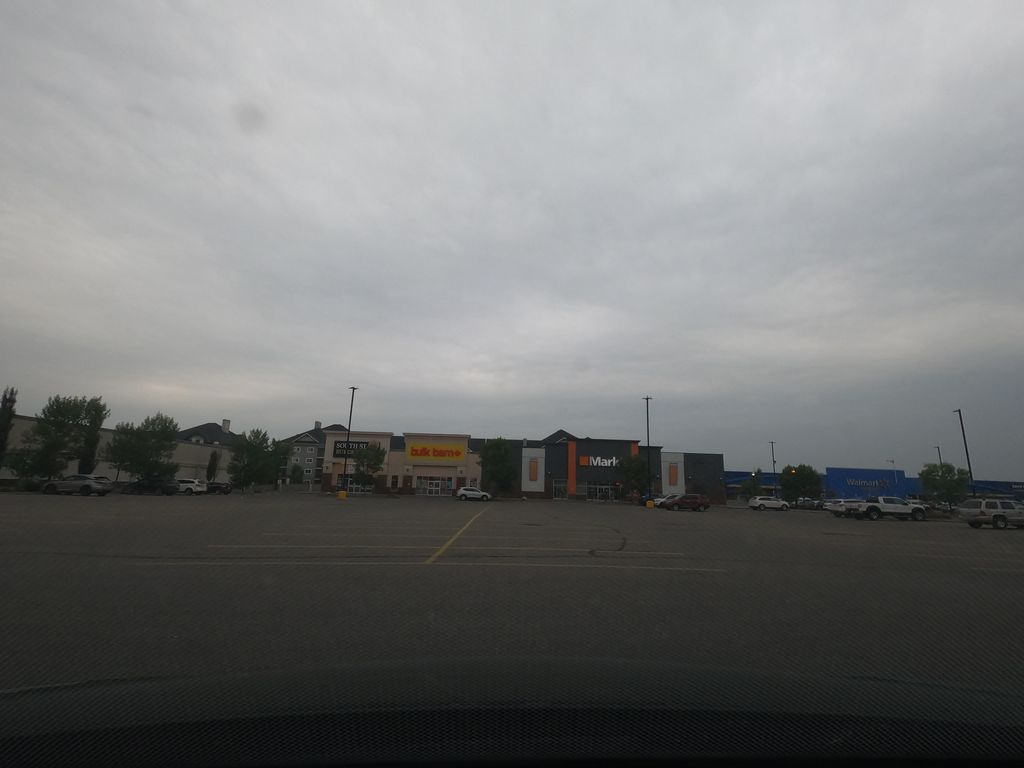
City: calgary